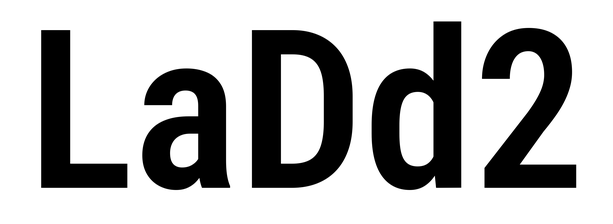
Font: Roboto_Condensed_SemiBold